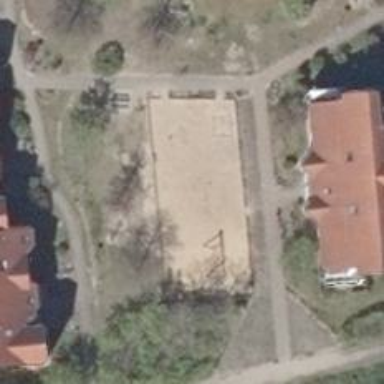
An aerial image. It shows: Playground featuring climbing frame.